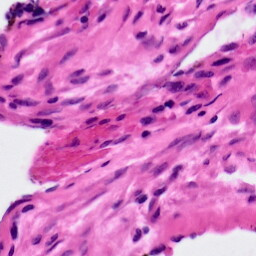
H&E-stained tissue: Ovarian